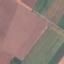
Label: AnnualCrop